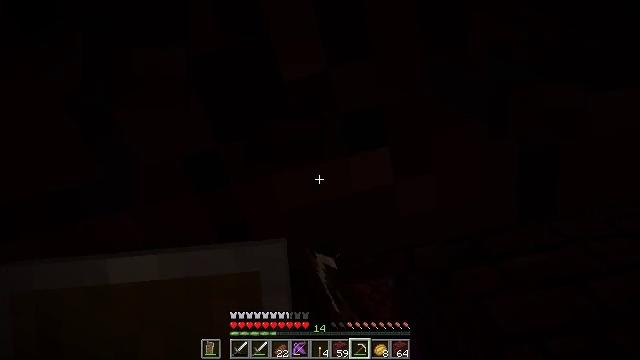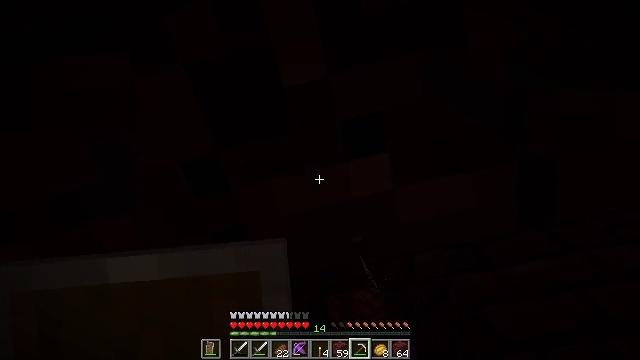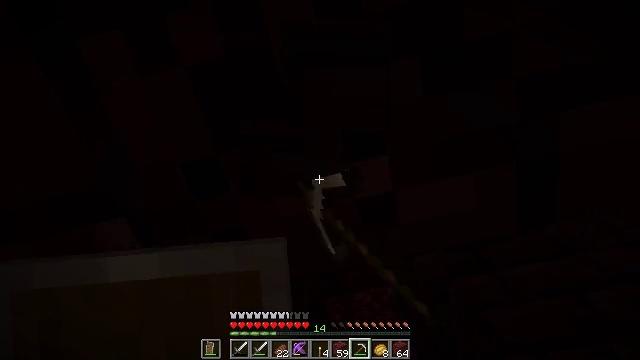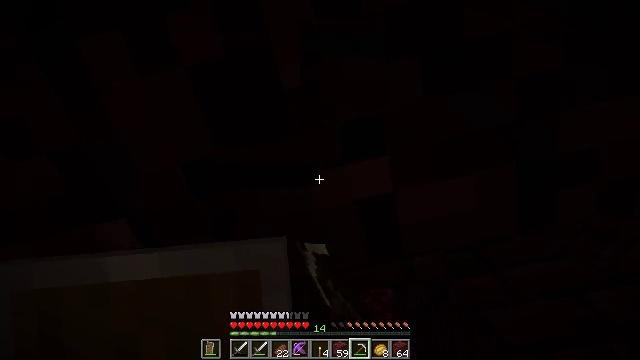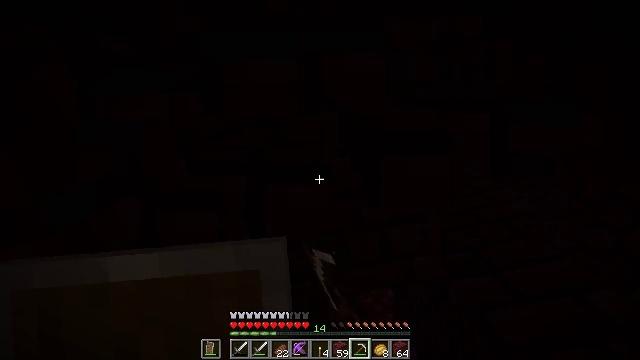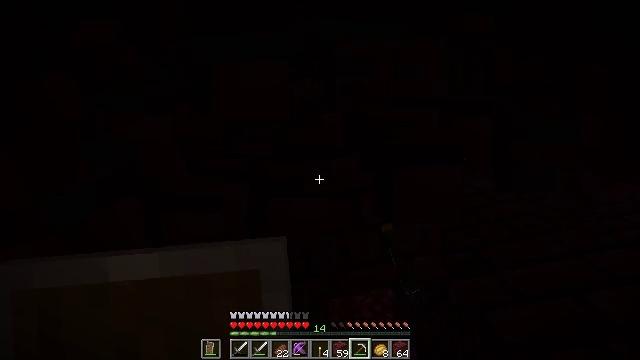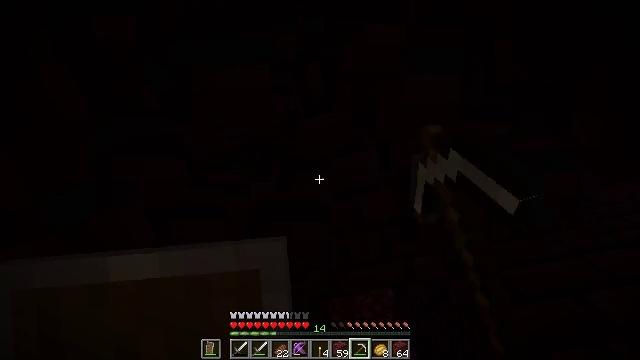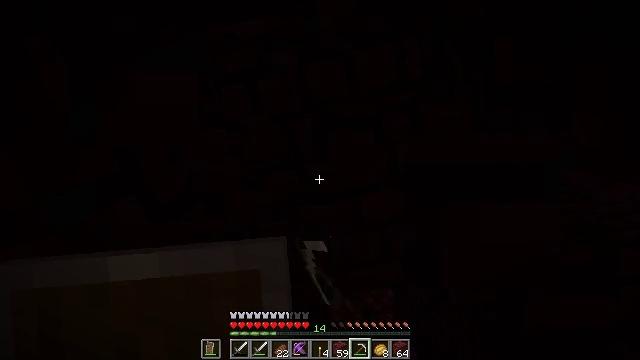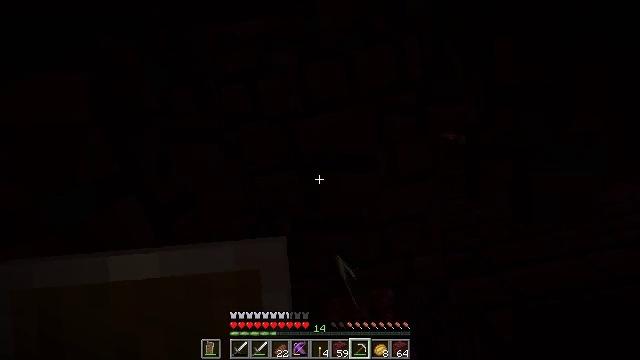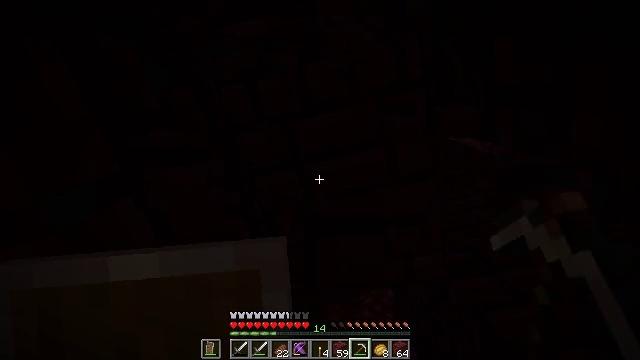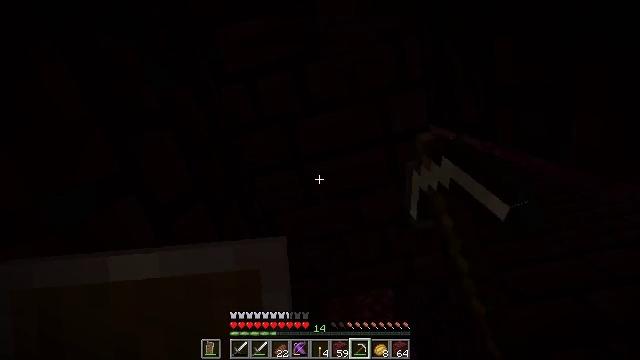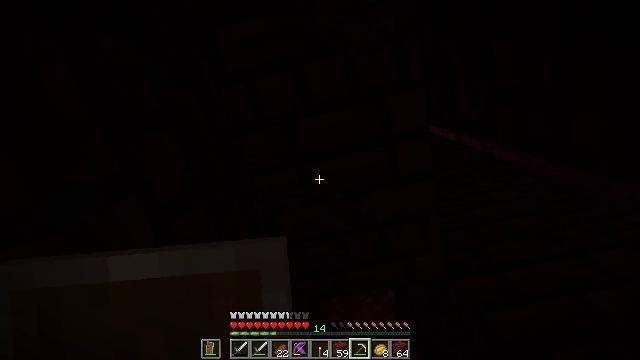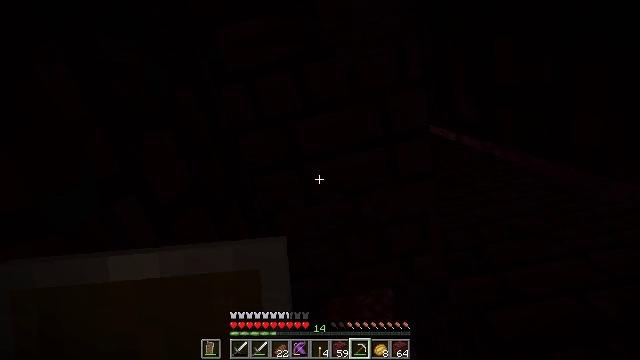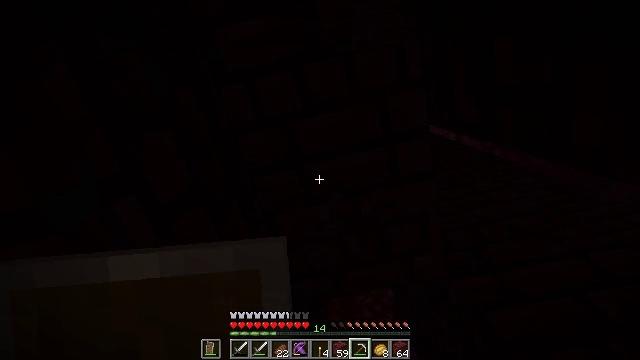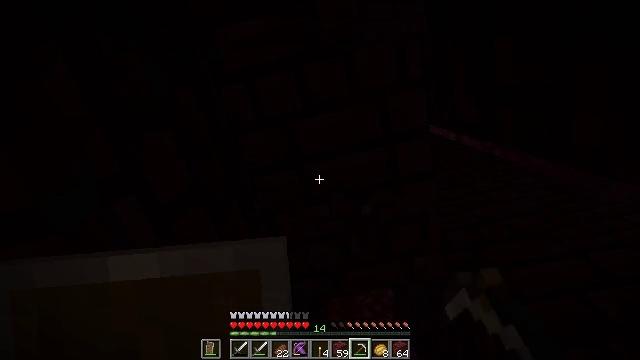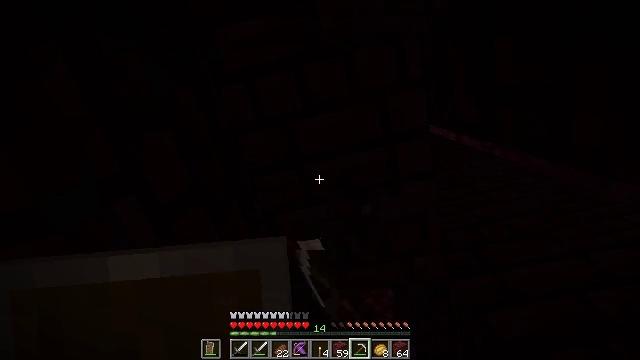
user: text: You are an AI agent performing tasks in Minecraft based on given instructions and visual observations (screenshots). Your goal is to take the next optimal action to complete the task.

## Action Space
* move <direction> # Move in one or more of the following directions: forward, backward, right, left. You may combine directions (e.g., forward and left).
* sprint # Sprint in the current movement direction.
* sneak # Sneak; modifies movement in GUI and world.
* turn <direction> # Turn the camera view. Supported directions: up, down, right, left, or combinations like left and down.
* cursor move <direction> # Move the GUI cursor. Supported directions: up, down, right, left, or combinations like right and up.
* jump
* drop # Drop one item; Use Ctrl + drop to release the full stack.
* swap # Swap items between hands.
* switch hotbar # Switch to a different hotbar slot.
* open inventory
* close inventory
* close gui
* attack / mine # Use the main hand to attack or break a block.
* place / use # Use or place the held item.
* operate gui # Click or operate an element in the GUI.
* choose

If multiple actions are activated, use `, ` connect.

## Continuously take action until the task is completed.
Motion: motion action
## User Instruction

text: Gather some nether bricks.
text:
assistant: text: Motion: turn up, attack / mine
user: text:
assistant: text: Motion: attack / mine
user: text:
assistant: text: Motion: attack / mine
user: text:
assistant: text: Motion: attack / mine
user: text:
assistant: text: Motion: attack / mine
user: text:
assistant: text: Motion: attack / mine
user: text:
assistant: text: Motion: attack / mine
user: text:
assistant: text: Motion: attack / mine
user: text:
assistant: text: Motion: attack / mine
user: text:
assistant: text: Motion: attack / mine
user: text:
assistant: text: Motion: attack / mine
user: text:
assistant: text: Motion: attack / mine
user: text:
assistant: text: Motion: attack / mine
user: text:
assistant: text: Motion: attack / mine
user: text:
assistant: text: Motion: attack / mine
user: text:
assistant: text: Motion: attack / mine
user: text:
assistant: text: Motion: attack / mine
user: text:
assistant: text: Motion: no_op
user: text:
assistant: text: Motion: no_op
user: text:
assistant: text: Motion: no_op
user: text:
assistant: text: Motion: no_op
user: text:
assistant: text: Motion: turn down
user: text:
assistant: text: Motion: turn left and down
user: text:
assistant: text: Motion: turn left and down
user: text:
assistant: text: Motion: turn left and down
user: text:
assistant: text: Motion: turn left and down
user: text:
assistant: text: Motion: turn left and down
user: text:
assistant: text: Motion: no_op
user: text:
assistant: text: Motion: no_op
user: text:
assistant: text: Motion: turn right, jump